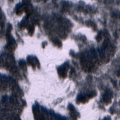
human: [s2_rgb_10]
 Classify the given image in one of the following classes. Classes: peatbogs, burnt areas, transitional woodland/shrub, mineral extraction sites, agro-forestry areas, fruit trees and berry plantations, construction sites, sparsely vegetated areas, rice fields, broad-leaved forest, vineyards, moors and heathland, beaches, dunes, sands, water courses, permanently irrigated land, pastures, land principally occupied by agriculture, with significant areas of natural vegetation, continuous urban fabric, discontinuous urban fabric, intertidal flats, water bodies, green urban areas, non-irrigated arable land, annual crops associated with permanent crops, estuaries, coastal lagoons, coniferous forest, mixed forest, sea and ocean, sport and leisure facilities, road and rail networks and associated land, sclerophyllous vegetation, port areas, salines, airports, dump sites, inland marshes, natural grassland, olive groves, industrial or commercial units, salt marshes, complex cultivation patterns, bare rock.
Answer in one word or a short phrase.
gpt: coniferous forest, transitional woodland/shrub, peatbogs